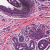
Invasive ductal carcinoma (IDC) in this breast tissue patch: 1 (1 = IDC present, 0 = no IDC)